Aerial crown-view tile of a tropical tree (Barro Colorado Island, Panama), acquired 20240716:
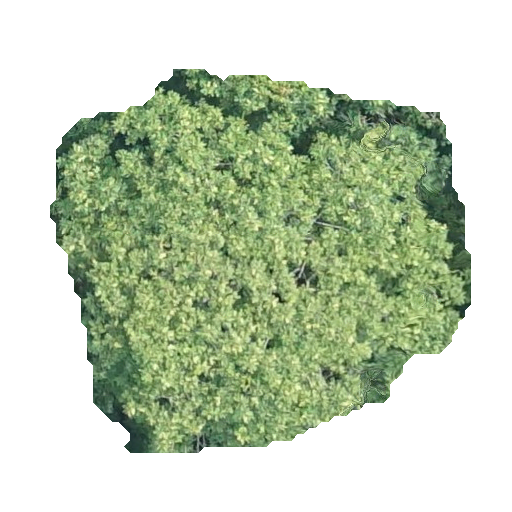
Species: Dipteryx oleifera
GBIF accepted scientific name: Dipteryx oleifera
Crown area: 194.456 m²